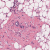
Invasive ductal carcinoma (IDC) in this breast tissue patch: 1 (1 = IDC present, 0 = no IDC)